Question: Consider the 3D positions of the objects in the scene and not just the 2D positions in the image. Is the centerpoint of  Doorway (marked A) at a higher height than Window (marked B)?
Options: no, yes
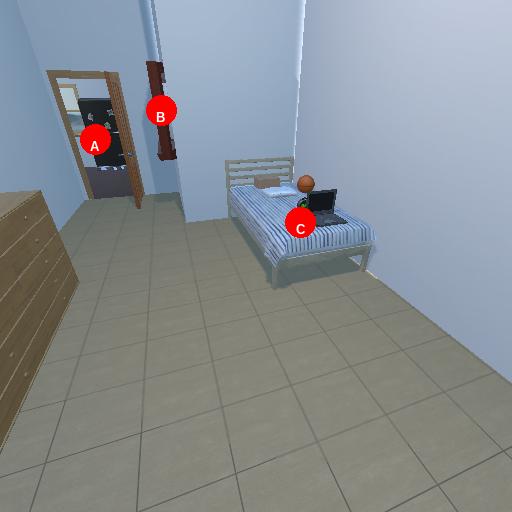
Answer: no